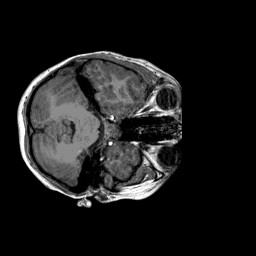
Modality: T1w
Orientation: coronal
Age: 9
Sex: male
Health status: ill